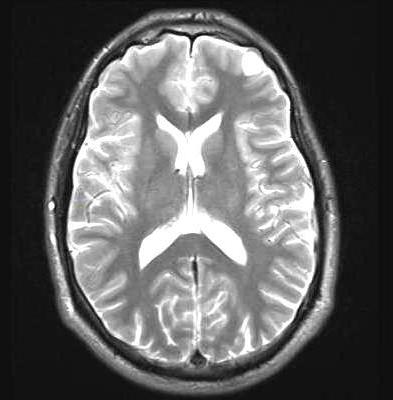
Label: notumor